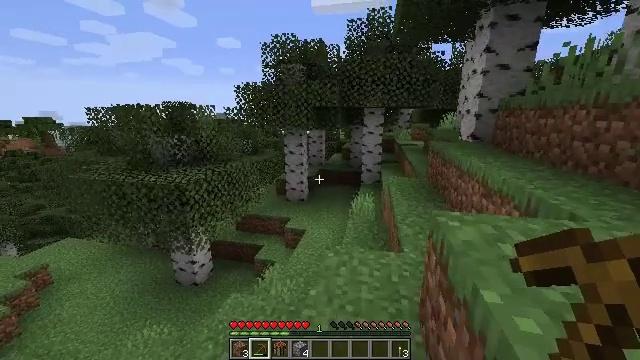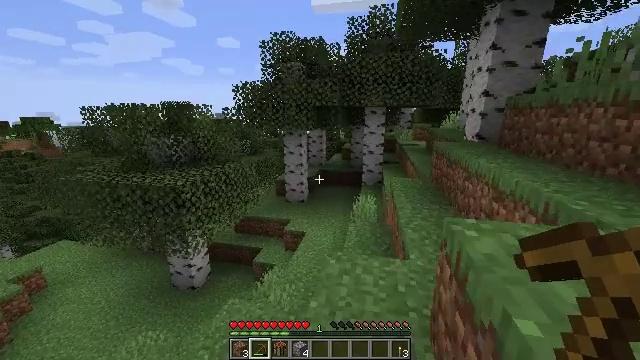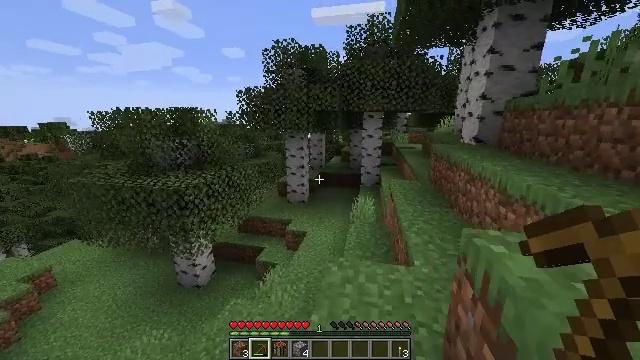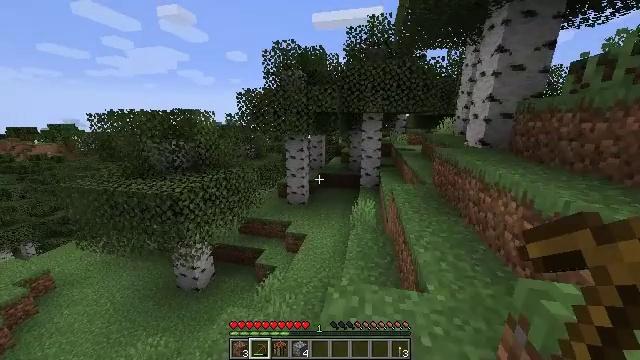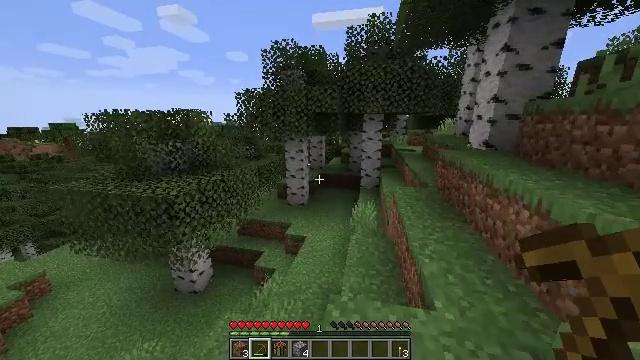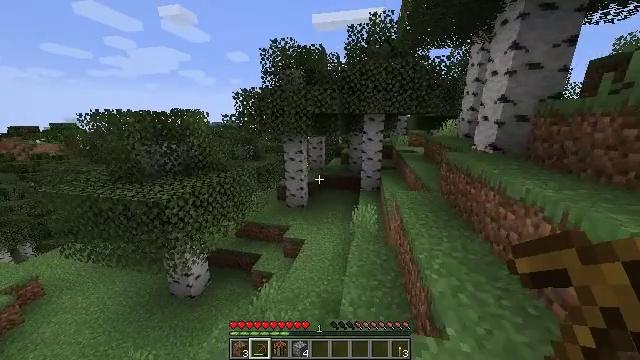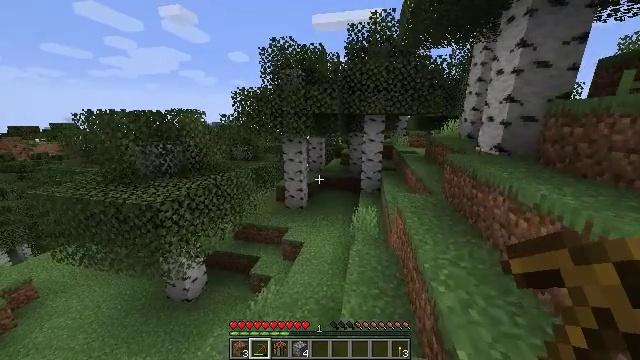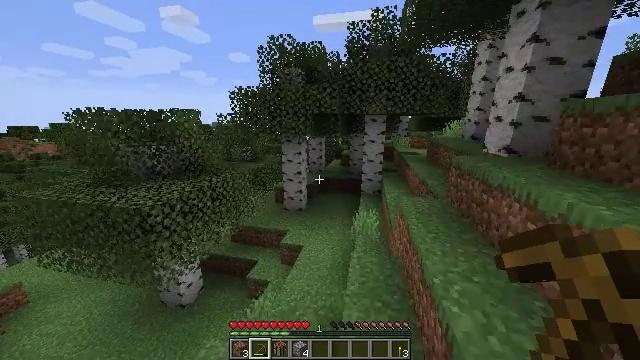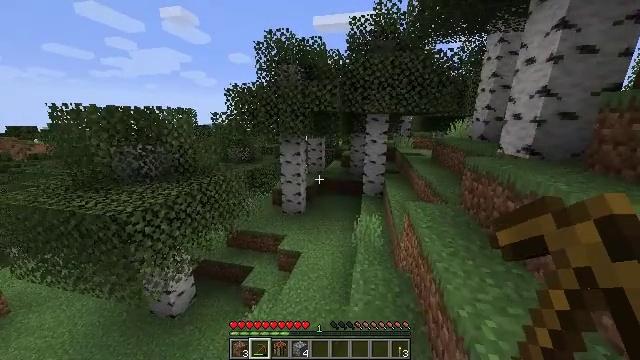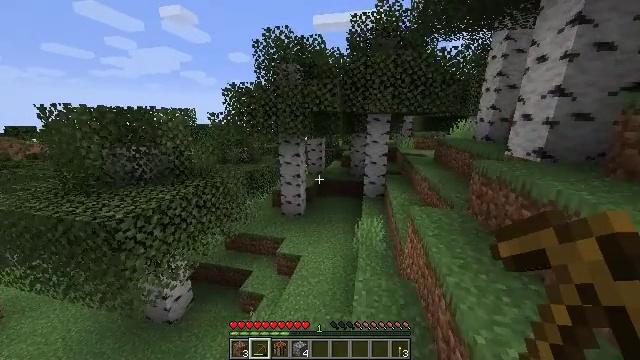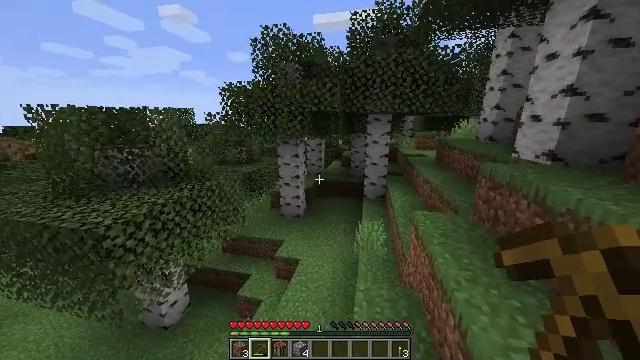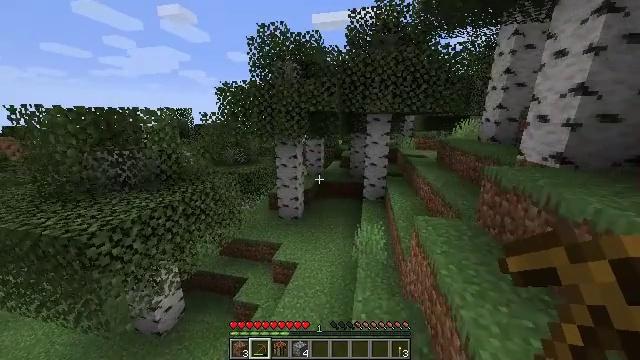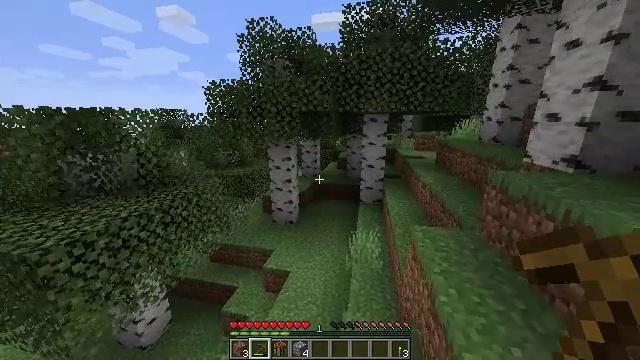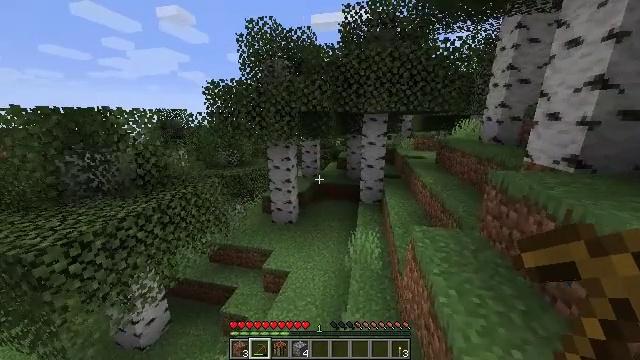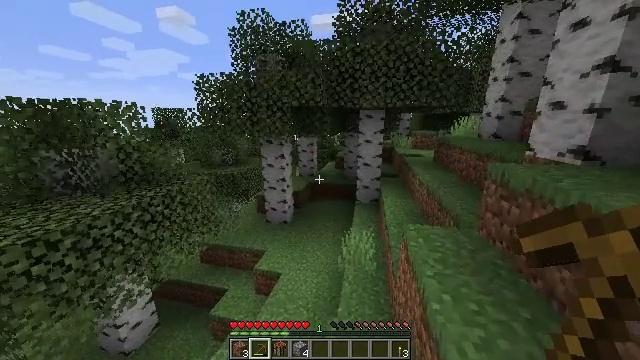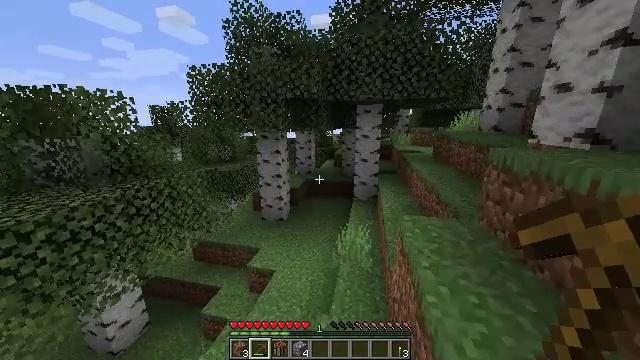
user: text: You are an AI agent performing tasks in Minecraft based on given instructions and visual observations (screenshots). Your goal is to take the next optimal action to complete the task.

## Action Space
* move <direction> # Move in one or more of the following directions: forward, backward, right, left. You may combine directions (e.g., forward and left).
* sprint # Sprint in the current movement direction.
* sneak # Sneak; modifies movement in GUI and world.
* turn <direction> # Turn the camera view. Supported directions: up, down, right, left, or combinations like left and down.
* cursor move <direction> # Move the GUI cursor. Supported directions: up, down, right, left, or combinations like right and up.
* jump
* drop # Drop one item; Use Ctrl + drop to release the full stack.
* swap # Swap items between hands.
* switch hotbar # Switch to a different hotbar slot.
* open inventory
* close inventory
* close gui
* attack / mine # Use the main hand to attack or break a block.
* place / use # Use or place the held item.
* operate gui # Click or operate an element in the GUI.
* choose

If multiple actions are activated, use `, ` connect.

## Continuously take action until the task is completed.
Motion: motion action
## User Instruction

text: Remove birch leaves from trees.
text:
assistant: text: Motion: move forward, sprint
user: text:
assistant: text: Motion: move forward, sprint
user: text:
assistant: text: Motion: move forward, sprint
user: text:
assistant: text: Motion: move forward, sprint
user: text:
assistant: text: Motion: move forward, sprint
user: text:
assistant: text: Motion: move forward, sprint
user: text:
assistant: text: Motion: move forward, sprint
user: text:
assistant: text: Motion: move forward, sprint
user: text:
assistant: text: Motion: move forward, sprint
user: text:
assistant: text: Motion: move forward and move right, sprint
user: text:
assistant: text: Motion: move forward and move right, sprint
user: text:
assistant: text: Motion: move forward and move right, sprint
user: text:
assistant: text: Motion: move forward and move right, sprint
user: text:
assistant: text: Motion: move forward and move right, sprint
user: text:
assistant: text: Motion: move forward and move right, sprint
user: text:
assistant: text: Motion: move forward and move right, sprint
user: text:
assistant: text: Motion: move forward and move right, sprint
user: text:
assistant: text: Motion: move forward and move right, sprint
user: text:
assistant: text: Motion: move forward and move right, sprint
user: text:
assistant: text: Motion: move forward and move right, sprint
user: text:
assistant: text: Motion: move forward and move right, sprint
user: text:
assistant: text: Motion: move forward and move right, sprint
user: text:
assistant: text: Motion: move forward and move right, sprint, turn right and down
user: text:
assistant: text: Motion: move forward and move right, sprint, turn right and down
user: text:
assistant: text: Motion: move forward and move right, sprint, turn right
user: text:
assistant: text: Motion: move forward and move right, sprint, turn right
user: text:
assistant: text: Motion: move forward and move right, sprint, turn right, jump
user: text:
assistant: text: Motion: move forward and move right, sprint, turn right, jump
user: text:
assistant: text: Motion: move forward and move right, sprint, jump
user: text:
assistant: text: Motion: move forward and move right, sprint, jump